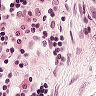
Metastatic tissue present: no